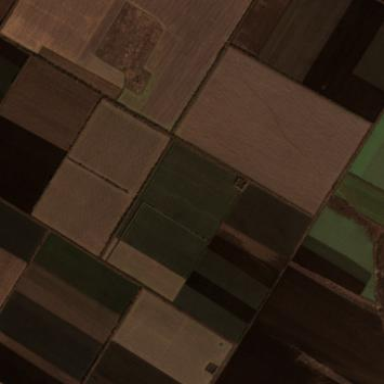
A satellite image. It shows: View of farmland.